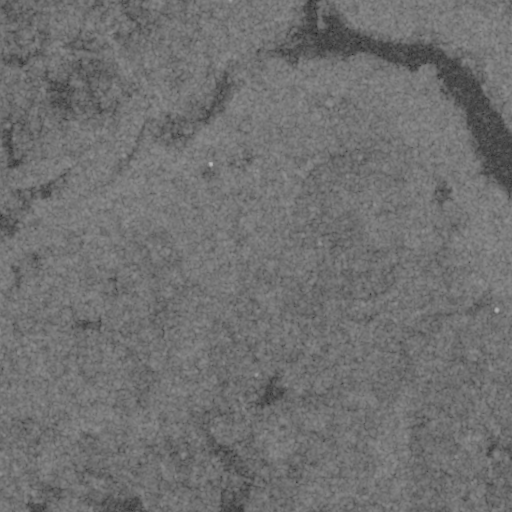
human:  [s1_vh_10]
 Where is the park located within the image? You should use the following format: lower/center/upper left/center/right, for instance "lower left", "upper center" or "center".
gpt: The park is located in the lower right of the image.
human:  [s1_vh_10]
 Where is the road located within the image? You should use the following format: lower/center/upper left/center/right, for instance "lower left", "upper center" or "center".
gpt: There is no road in the image.

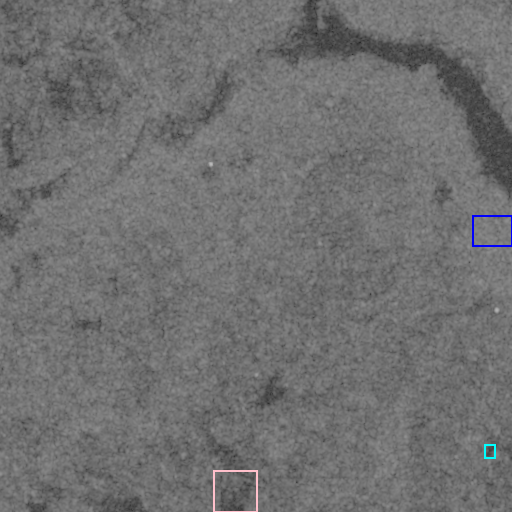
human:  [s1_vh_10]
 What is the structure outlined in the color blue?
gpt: The structure outlined in blue is a crop field.
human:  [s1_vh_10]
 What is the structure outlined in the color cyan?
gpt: The structure outlined in cyan is a park.
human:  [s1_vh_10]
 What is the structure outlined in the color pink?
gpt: The structure outlined in pink is a quarry.
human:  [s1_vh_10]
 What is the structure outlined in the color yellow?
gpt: There is no yellow outline.